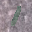
Label: 1